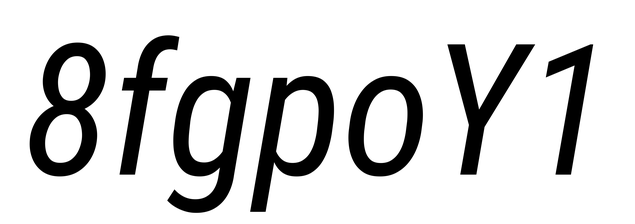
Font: Roboto-Italic_Condensed_Italic